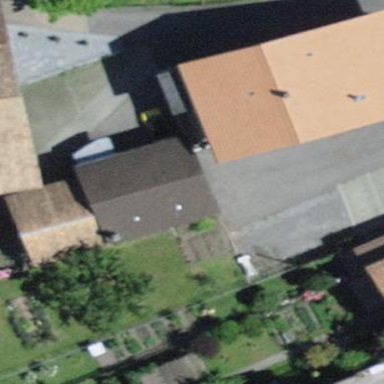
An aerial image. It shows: Garage.